Field crop: maize
Growth stage: 1
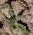
Species: atriplex